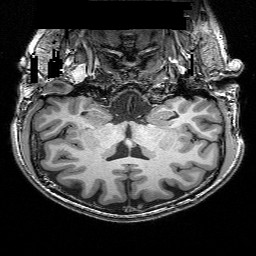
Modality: T1w
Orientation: sagittal
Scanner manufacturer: siemens
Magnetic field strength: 3 T
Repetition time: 0.02 s
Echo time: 0.005 s